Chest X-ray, PA view. Patient: 43 years old, sex M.
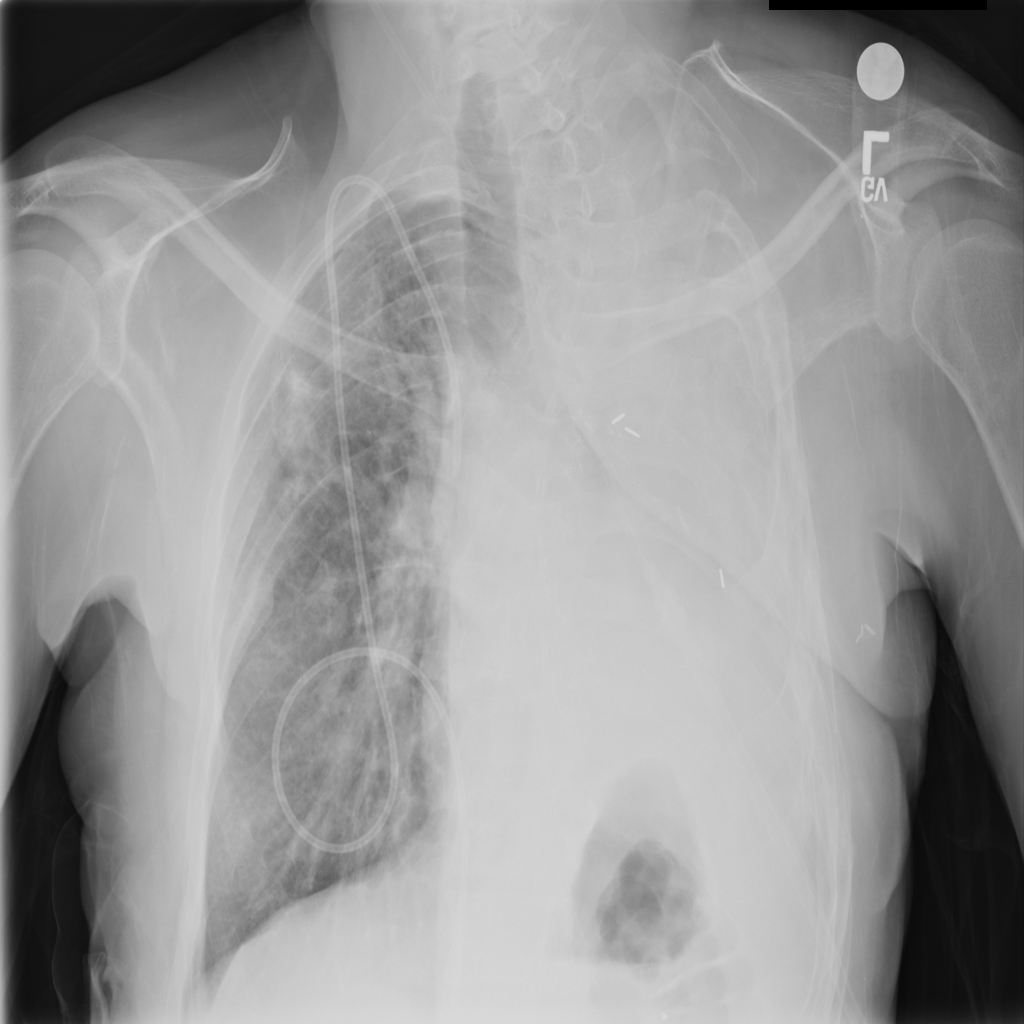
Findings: No Finding